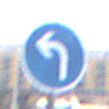
Verkehrszeichen: VorgeschriebeneFahrtrichtungLinks
Umgebung: Outdoor, Urban
Tageszeit: MorningAfternoon
Wetter: Overcast
Licht: Natural
Jahreszeit: NotSpecified
Kontrast: LowContrast